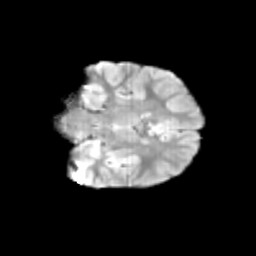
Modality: T2w
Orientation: coronal
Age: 9
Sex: male
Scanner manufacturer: siemens
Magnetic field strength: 3 T
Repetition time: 3.8 s
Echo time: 0.07 s